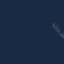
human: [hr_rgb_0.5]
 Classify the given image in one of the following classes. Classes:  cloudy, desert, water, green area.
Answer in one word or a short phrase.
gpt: water